Field crop: maize
Growth stage: 2
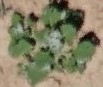
Species: chenopodium